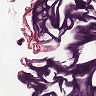
Metastatic tissue present: no